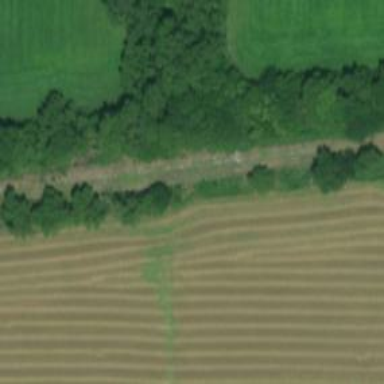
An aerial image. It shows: Abandoned railway.